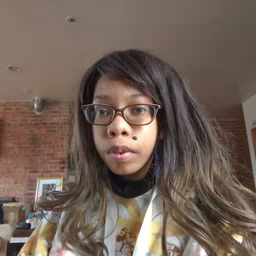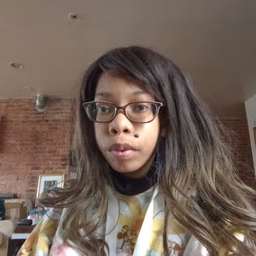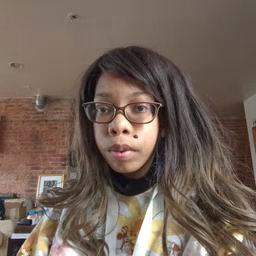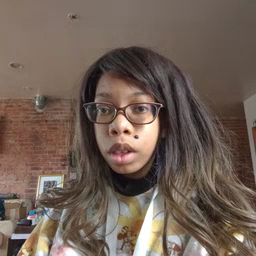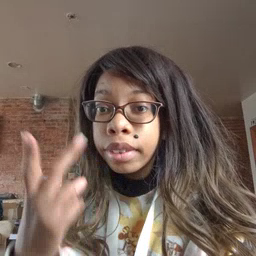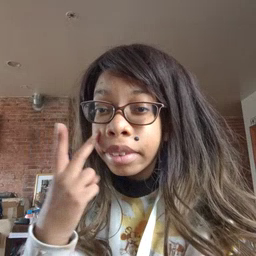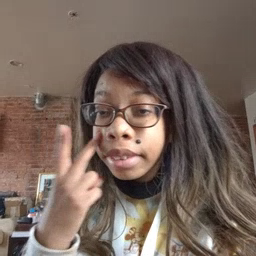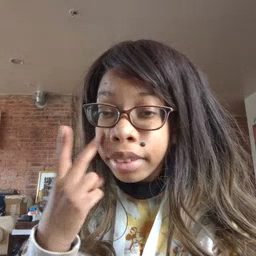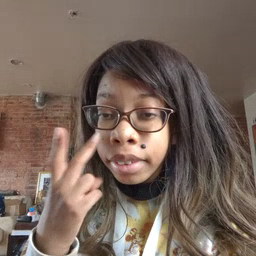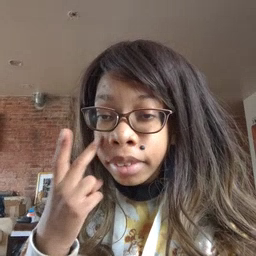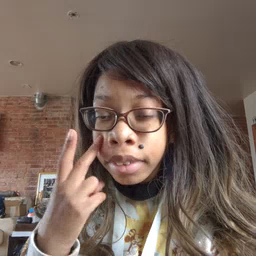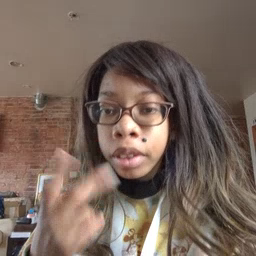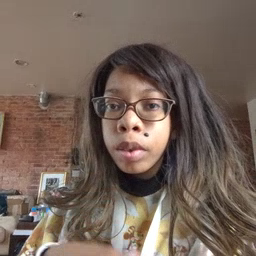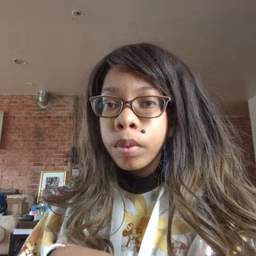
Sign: see